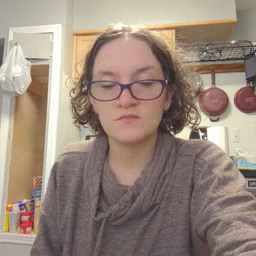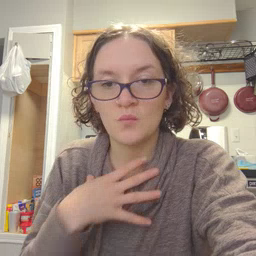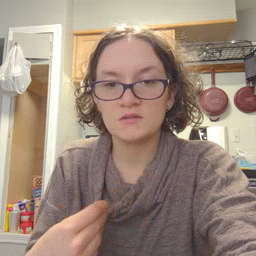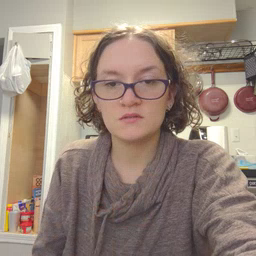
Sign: white